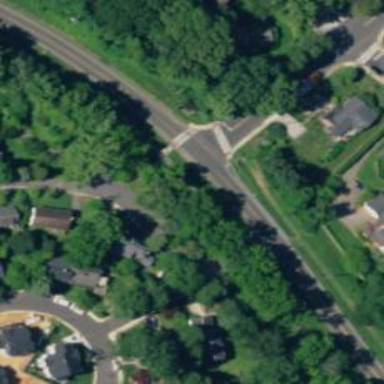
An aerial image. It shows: Marked crossing on footway.